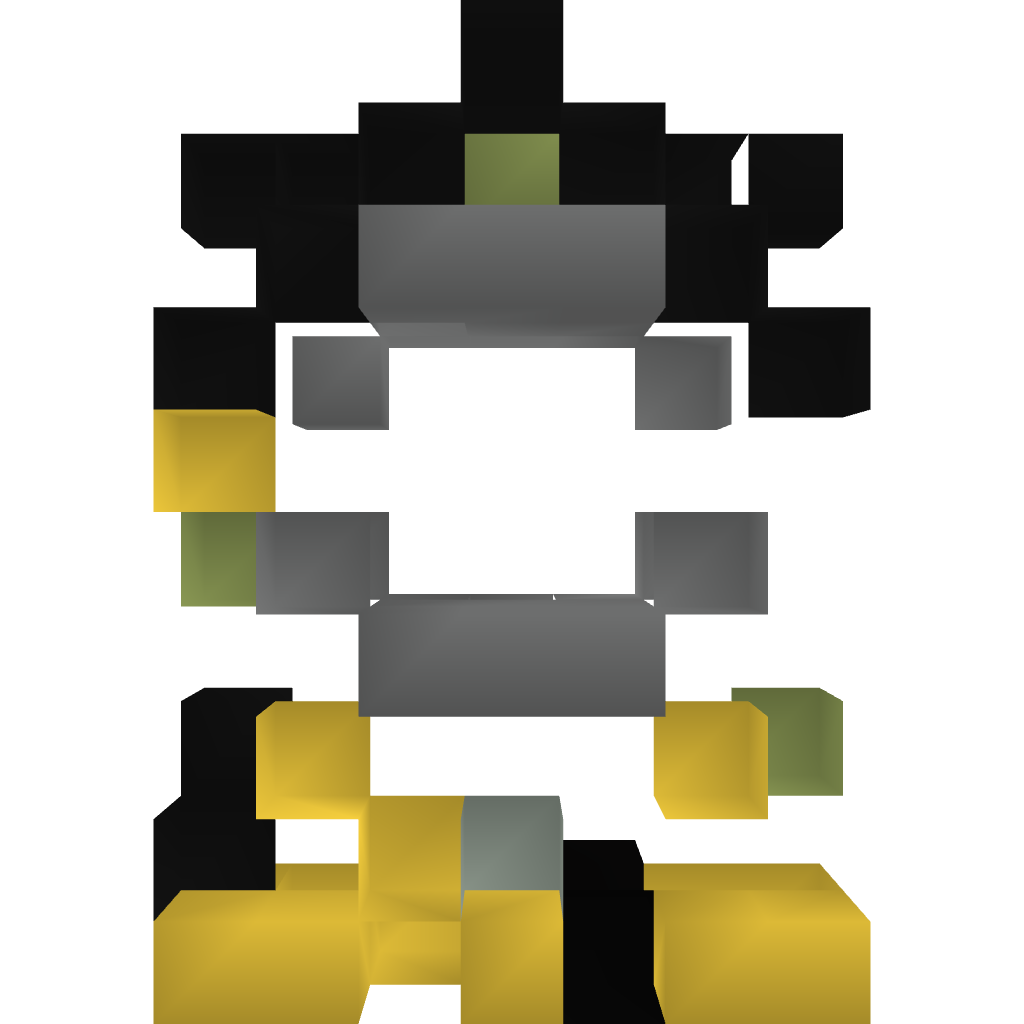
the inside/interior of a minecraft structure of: Door 3x3